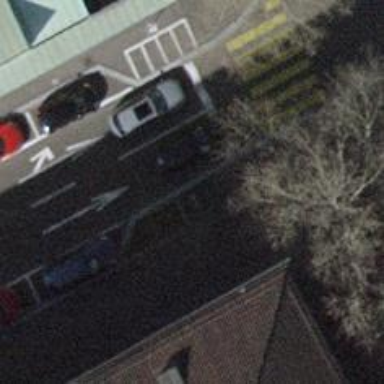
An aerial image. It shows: Bicycle parking area with bollards.